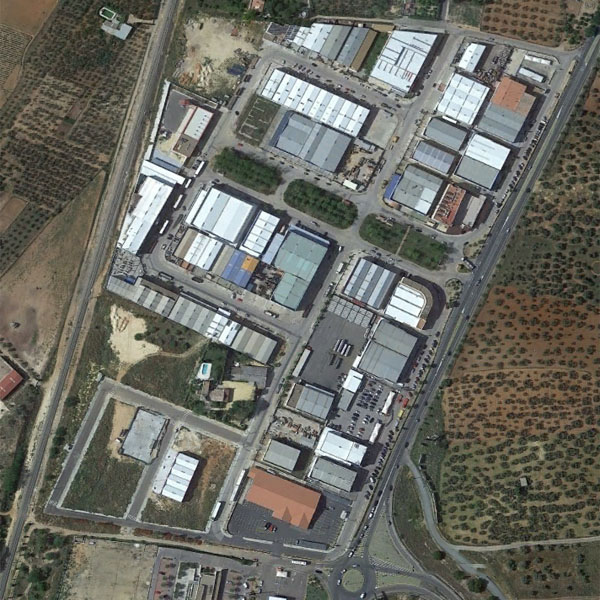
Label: Industrial